Question: I am using universal image downloader in my app with following configuration -
'''
ImageLoaderConfiguration config = new ImageLoaderConfiguration.Builder(getApplicationContext())
.memoryCacheExtraOptions(1000, 1200)
.threadPoolSize(4)
.threadPriority(Thread.MIN_PRIORITY + 2)
.denyCacheImageMultipleSizesInMemory()
.memoryCache(new LruMemoryCache(1024*1024*5)) // You can pass your own memory cache implementation
.discCacheFileNameGenerator(new HashCodeFileNameGenerator())
.defaultDisplayImageOptions(DisplayImageOptions.createSimple())
.build();
ImageLoader.getInstance().init(config);
'''
Now image i want to display in list can be of any size may be image with high resolution or image with lower resolution but i want to display image with width = device width and hight= fix height say-300dp without blur or stretched image.
Is this possible to create this kind of view.Instagram is using this process.see image below-

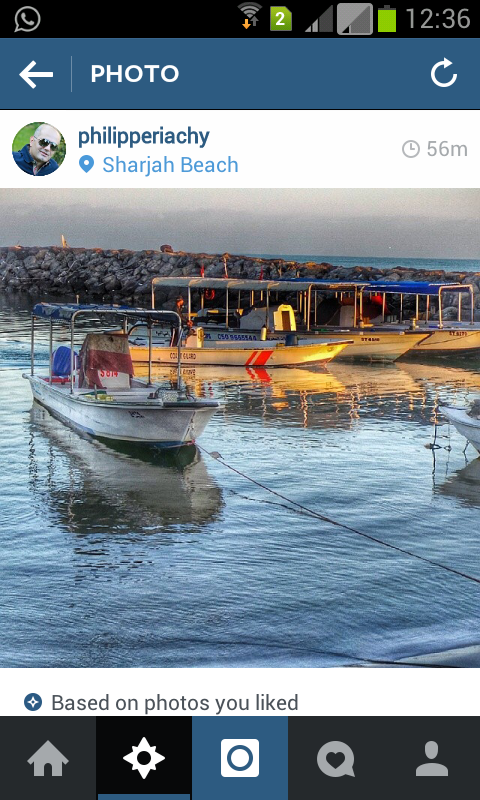
Answer: Try this:
'''
public class CustomImageView extends ImageView {
int width = 300;// just setting random value
int height = 300;// pixels
Context context;
public CustomImageView(Context context) {
super(context);
this.context = context;
this.width = getWidthOfScreen();
}
public CustomImageView(Context context, AttributeSet attrs) {
super(context, attrs);
this.context = context;
this.width = getWidthOfScreen();
}
public CustomImageView(Context context, AttributeSet attrs, int defStyle) {
super(context, attrs, defStyle);
this.context = context;
}
@Override
protected void onMeasure(int widthMeasureSpec, int heightMeasureSpec) {
super.onMeasure(widthMeasureSpec, heightMeasureSpec);
setMeasuredDimension(width, height);//the most important line
}
public int getWidthOfScreen() {
WindowManager wm = (WindowManager) context
.getSystemService(Context.WINDOW_SERVICE);
Display display = wm.getDefaultDisplay();
return display.getWidth();
}
}
'''
Here, width is the screen width and height is constant as you wanted.